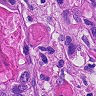
Metastatic tissue present: yes